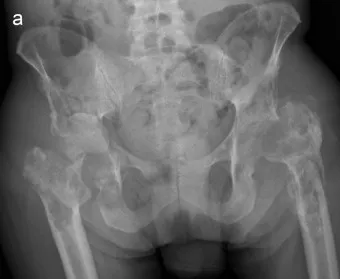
Pathological fractures and bone destruction: radiological and biopsy findings. . (a) Pelvic radiograph. Left hip: The hip prosthesis has been removed due to loosening and replaced by a Girdlestone hip. Right hip: Extensive lytic and sclerotic changes in the proximal femur and acetabulum leading to medial dislocation of the femoral head.
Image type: radiology (x_ray)